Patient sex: M
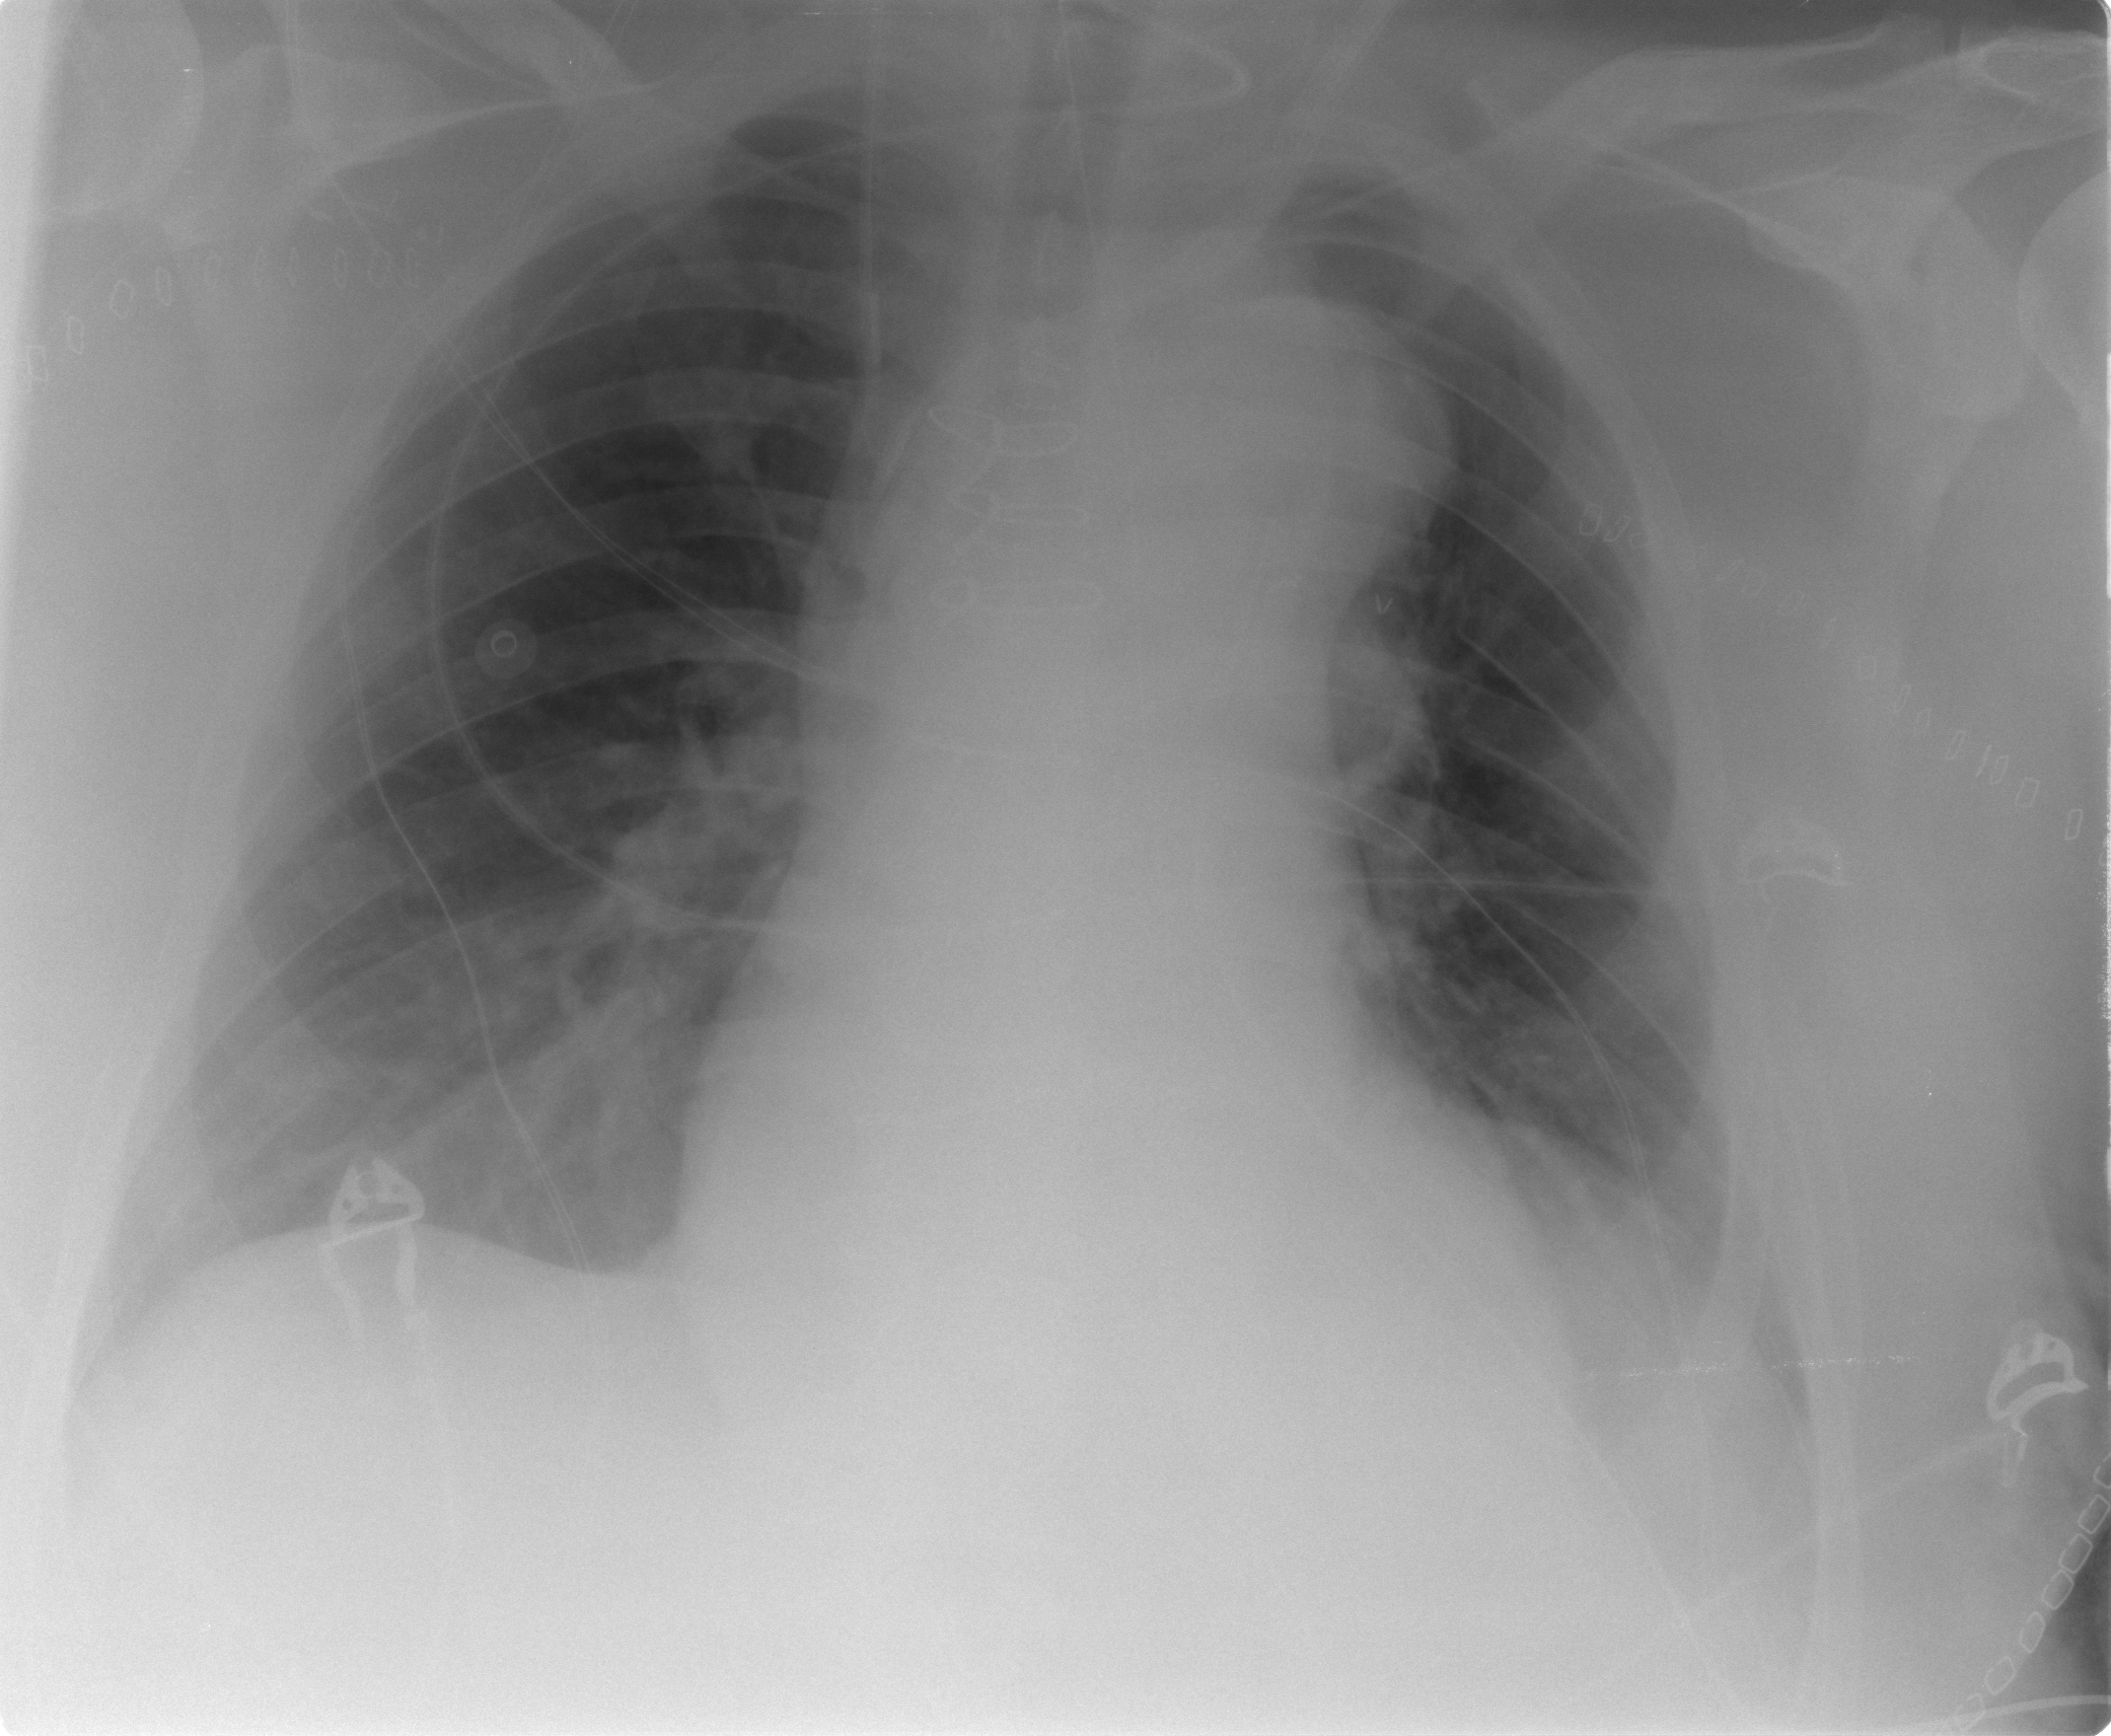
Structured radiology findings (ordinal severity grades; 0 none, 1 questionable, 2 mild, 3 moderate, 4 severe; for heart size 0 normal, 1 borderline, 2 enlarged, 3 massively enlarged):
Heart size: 2
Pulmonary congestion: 2
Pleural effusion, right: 0
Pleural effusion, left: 2
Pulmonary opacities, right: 0
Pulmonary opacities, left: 0
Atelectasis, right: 2
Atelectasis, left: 2